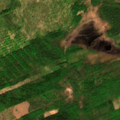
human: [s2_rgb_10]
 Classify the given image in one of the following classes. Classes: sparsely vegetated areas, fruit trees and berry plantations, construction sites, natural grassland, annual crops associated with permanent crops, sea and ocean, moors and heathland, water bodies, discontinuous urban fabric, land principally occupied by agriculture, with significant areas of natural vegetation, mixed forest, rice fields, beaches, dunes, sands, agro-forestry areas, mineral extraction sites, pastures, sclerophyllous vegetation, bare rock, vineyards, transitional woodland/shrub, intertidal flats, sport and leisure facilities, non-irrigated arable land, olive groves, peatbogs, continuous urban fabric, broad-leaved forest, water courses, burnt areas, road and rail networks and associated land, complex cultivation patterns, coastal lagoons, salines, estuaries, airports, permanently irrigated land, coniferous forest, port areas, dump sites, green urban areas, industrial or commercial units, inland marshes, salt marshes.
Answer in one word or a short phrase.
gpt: mixed forest, transitional woodland/shrub